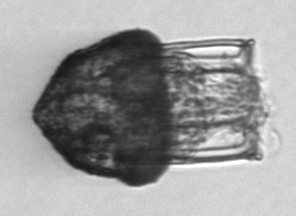
Label: Dictyocysta